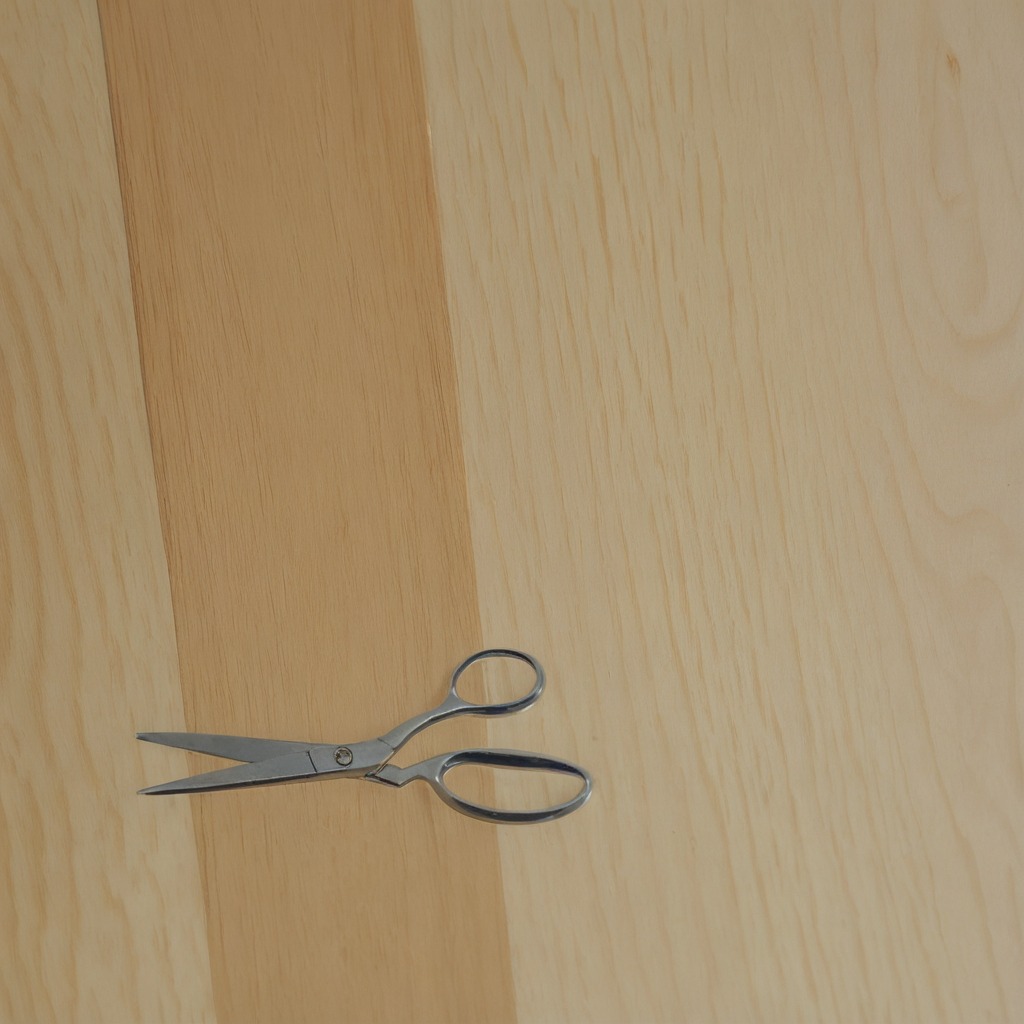
A scissor lying on a plywood surface in a paint workshop lit by afternoon window light.